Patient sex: M
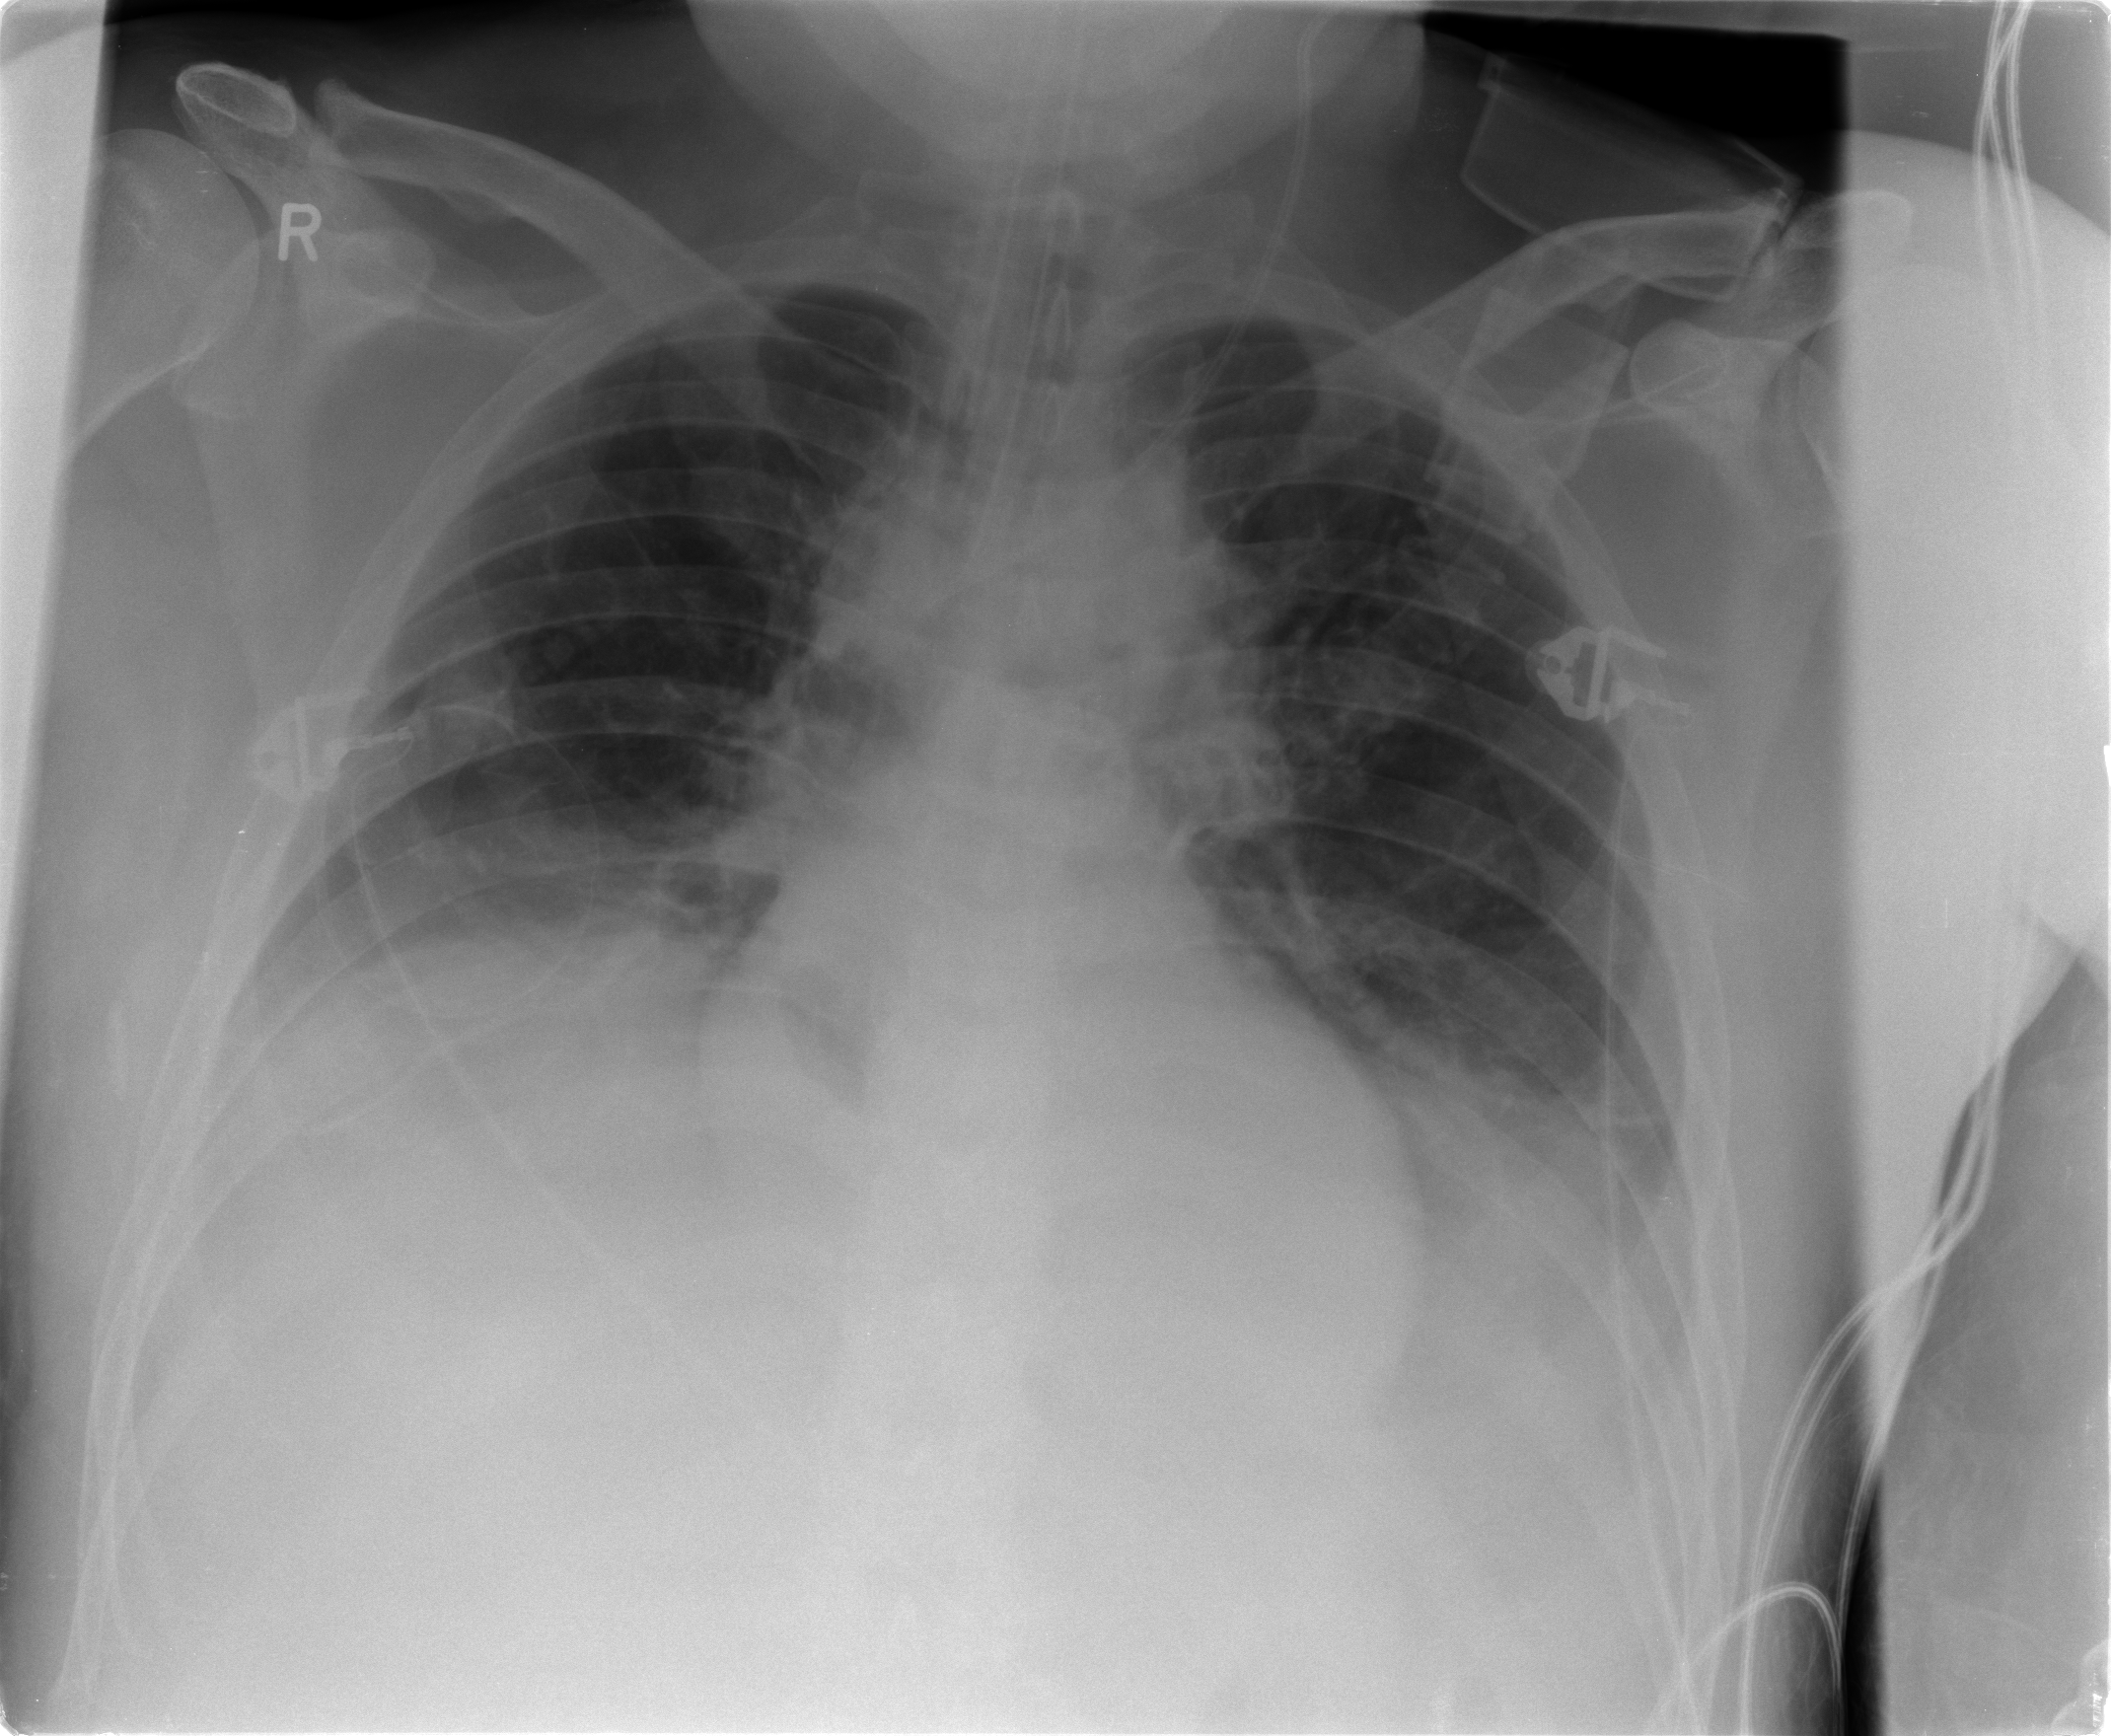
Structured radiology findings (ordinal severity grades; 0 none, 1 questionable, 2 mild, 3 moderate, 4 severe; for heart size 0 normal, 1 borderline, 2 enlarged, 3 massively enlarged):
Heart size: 0
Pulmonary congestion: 2
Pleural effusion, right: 1
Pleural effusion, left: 1
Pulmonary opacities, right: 0
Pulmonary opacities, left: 0
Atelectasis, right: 2
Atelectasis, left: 2